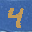
Label: 4